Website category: jobs
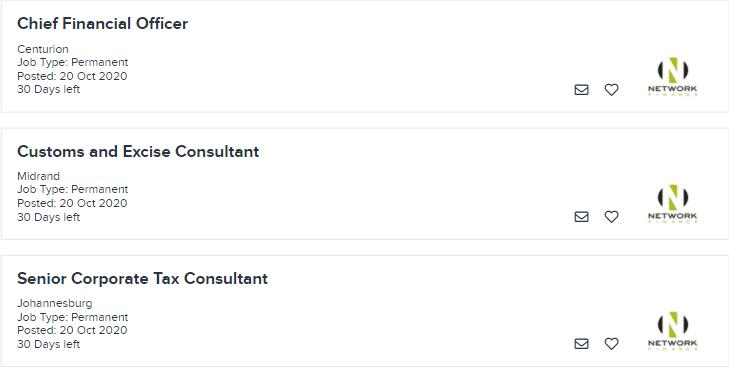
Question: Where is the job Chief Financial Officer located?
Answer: Centurion

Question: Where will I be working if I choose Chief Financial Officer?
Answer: Centurion

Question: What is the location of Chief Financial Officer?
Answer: Centurion

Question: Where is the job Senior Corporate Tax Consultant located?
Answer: Johannesburg

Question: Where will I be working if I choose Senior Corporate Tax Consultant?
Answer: Johannesburg

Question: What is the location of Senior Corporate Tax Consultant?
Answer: Johannesburg

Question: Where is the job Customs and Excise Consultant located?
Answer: Midrand

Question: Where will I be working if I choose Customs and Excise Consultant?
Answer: Midrand

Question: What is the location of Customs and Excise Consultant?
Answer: Midrand

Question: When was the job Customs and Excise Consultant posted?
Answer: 20 Oct 2020

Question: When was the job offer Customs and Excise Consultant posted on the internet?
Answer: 20 Oct 2020

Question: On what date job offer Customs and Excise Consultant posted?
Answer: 20 Oct 2020

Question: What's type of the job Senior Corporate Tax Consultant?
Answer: Job Type: Permanent

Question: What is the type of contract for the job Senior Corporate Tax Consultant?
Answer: Job Type: Permanent

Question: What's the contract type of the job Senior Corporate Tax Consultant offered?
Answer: Job Type: Permanent

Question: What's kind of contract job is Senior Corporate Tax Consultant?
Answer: Job Type: Permanent

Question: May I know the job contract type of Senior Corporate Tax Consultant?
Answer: Job Type: Permanent

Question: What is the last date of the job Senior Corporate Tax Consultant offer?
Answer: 30 Days left

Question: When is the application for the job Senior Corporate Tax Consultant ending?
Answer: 30 Days left

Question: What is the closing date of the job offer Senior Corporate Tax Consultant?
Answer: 30 Days left

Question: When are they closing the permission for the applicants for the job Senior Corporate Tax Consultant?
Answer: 30 Days left

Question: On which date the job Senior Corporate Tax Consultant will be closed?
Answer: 30 Days left

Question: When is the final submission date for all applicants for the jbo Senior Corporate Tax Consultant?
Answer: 30 Days left

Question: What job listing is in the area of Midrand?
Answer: Customs and Excise Consultant

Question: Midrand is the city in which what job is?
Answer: Customs and Excise Consultant

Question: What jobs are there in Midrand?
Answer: Customs and Excise Consultant

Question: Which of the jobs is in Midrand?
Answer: Customs and Excise Consultant

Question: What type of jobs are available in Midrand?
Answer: Customs and Excise Consultant

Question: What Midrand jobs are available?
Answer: Customs and Excise Consultant

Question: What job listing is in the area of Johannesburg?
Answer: Senior Corporate Tax Consultant

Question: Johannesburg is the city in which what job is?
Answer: Senior Corporate Tax Consultant

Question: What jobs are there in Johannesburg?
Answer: Senior Corporate Tax Consultant

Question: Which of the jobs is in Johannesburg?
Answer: Senior Corporate Tax Consultant

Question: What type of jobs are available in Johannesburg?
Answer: Senior Corporate Tax Consultant

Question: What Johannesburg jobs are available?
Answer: Senior Corporate Tax Consultant

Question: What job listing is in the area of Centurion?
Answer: Chief Financial Officer

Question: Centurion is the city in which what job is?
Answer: Chief Financial Officer

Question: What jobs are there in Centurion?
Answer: Chief Financial Officer

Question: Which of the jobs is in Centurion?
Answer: Chief Financial Officer

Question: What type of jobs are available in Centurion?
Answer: Chief Financial Officer

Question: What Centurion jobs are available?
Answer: Chief Financial Officer